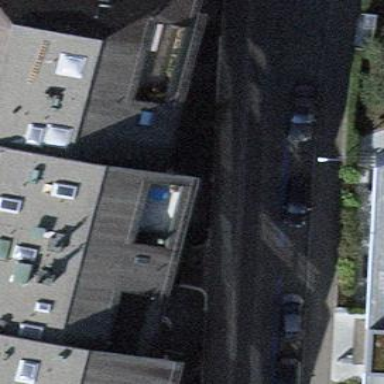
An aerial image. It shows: View of roof of building.